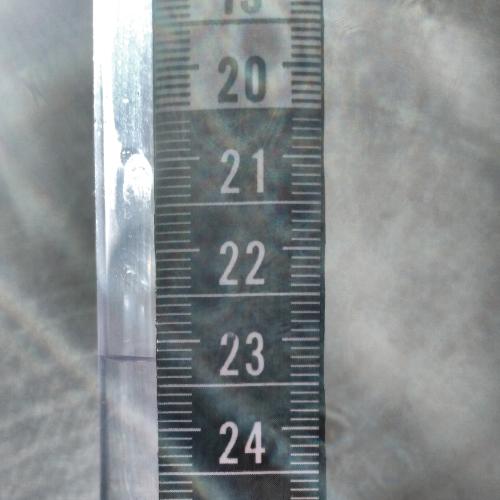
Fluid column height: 23.2 cm